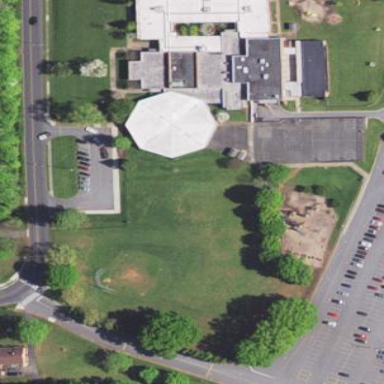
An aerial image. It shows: School.